Question: i'm currently working on compare both date and time to the current date and time in mysql but something not logic occurs, take a look on mysql statement
'''
SELECT * FROM table WHERE expiry_date_time > NOW()
'''
i expect that as long as the expiry date and time is larger than NOW() so it's still active and not expire.
When i tested it with already non expired row it failed and when changing from ">" to "<" it works !!!
What's wrong with my code or logic ?!
expiry_date_time is column of type DATETIME
sample date :-

I discovered an error in my php code prevent outputting NOW() correctly, so the logic and query above work perfectly with no error
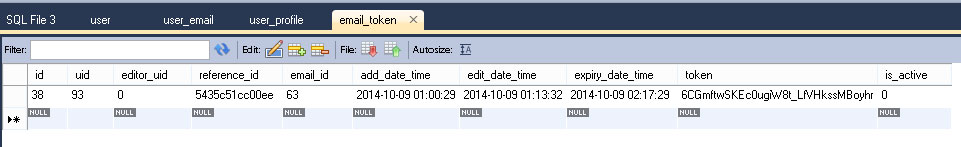
Answer: I discovered an error in my php code prevent outputting NOW() correctly, so the logic and query above work perfectly with no error